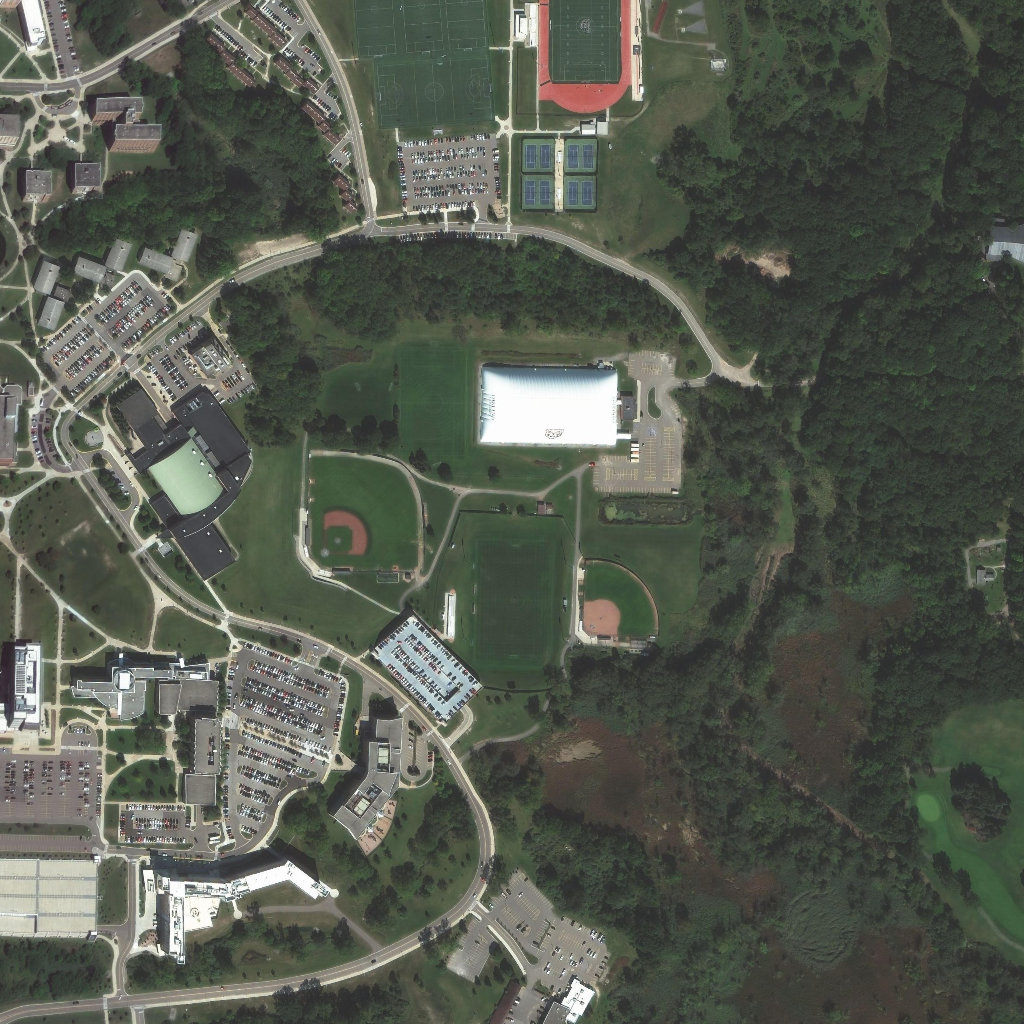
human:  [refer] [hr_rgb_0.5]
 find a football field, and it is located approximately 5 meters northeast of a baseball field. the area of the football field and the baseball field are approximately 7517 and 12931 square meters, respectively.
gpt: <box>[[38, 33, 45, 44, 0]]</box>

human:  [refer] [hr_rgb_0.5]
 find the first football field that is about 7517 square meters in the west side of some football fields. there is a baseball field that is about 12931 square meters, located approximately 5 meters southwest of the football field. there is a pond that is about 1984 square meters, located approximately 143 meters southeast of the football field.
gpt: <box>[[38, 33, 45, 44, 0]]</box>

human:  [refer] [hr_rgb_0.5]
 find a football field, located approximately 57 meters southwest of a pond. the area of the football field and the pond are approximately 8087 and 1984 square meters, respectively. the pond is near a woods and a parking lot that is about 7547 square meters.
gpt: <box>[[46, 53, 53, 64, 0]]</box>